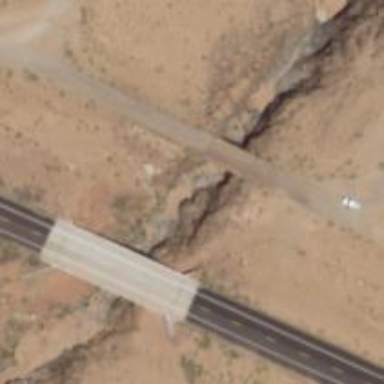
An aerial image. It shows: Track road on bridge with grade 1 tracktype.